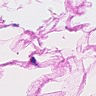
Metastatic tissue present: no